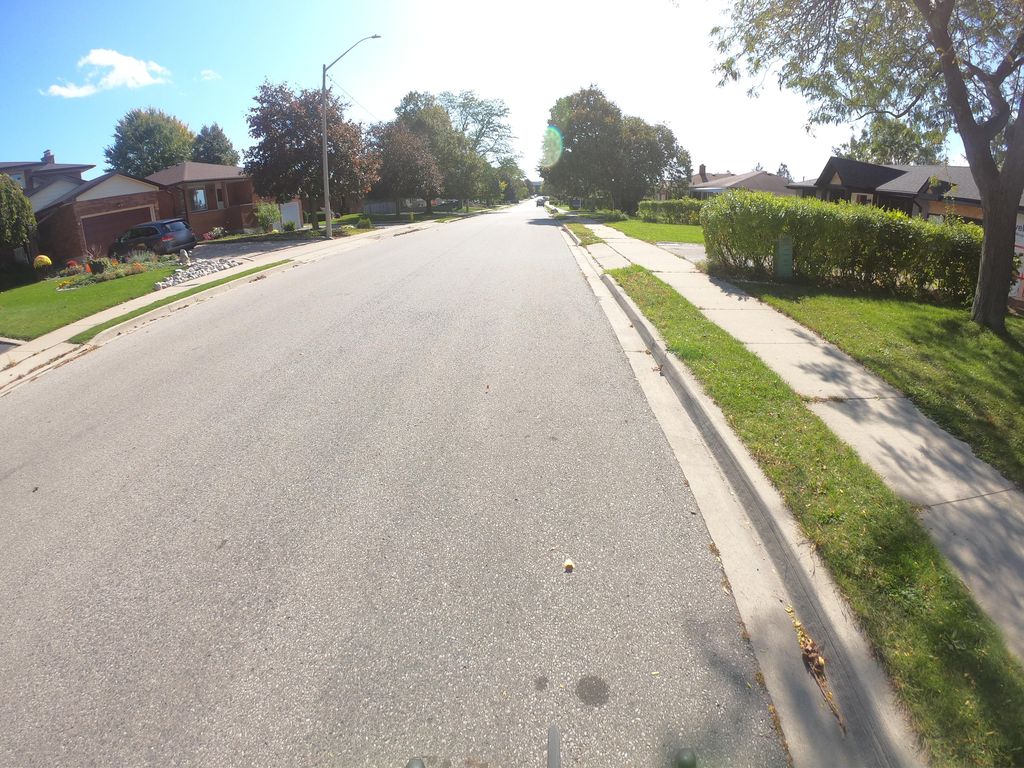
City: kitchener-waterloo